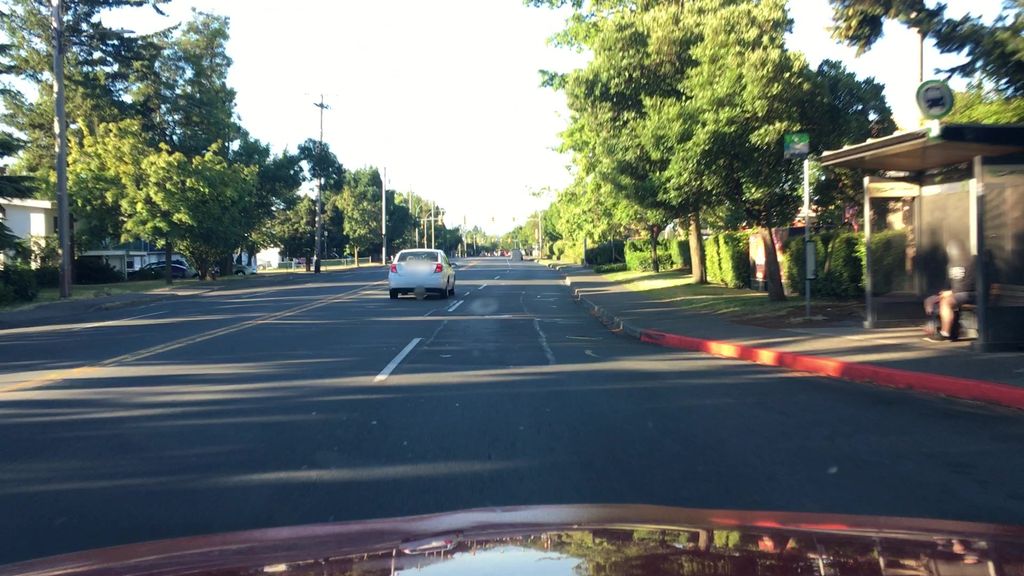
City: victoria